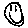
Label: smiley face